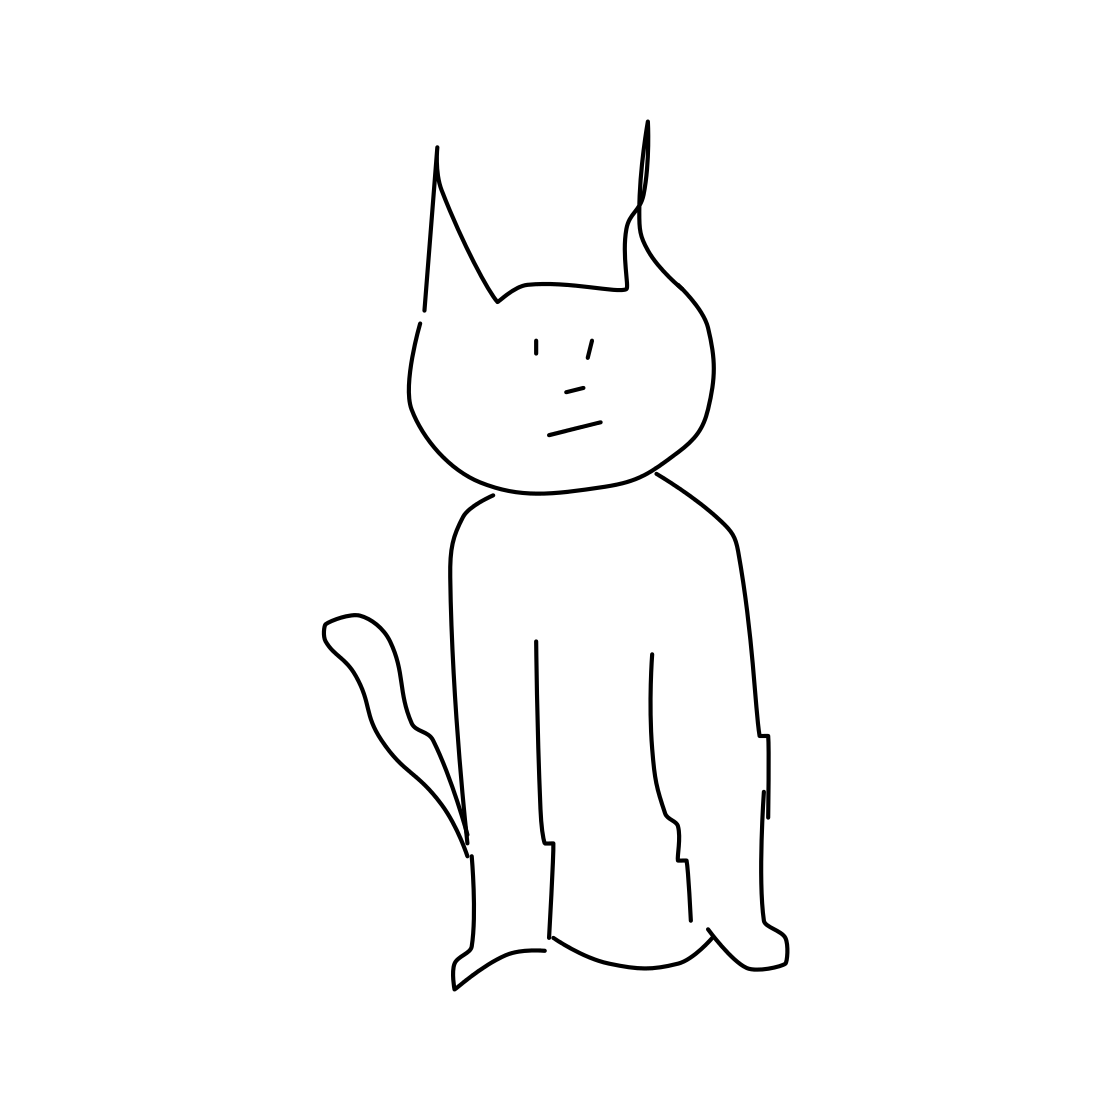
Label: cat